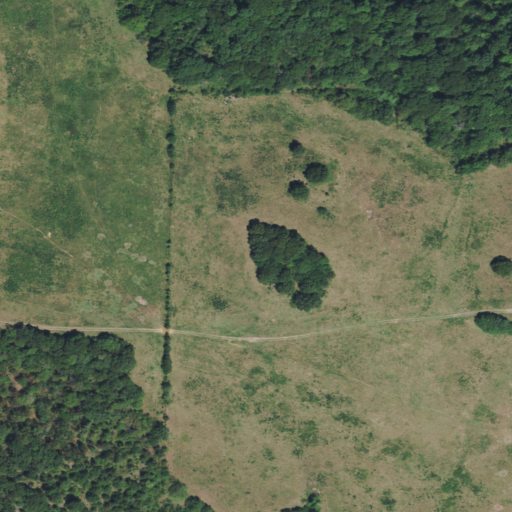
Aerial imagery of mountain in Oklahoma named Jackson Mountain containing pasture and deciduous forest